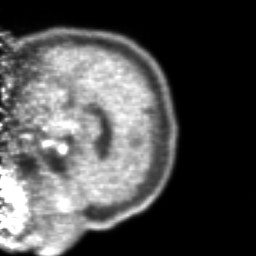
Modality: PET
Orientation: sagittal
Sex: male
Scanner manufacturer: ge